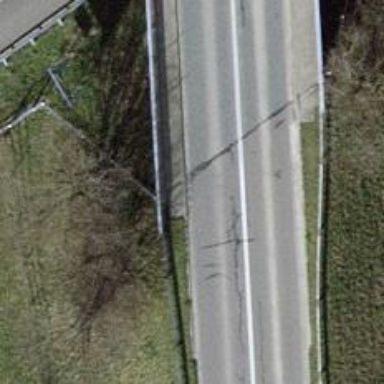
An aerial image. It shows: Secondary road with shared lane for cyclists on bridge.